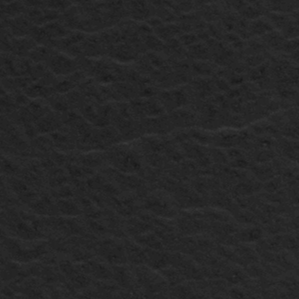
Label: frost